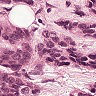
Metastatic tissue present: yes